Interaction volume radius: 10 \u00c5
Interaction volume height: 20 \u00c5
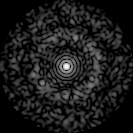
Disorder parameter: 0.8423